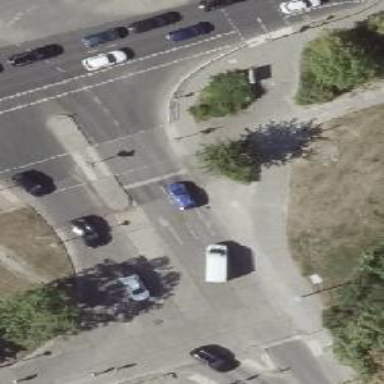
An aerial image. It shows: Tertiary road with asphalt surface. It is dual carriageway.